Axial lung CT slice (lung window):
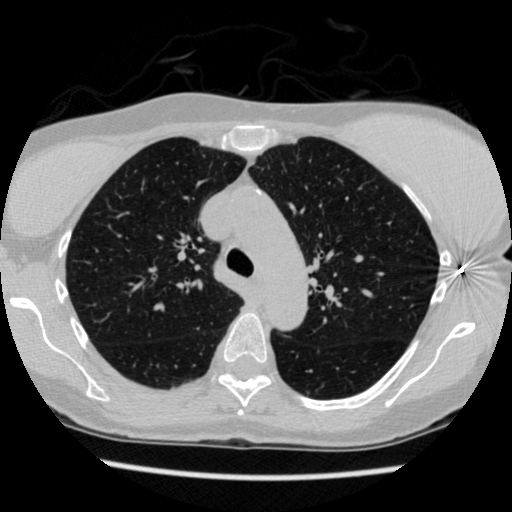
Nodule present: no